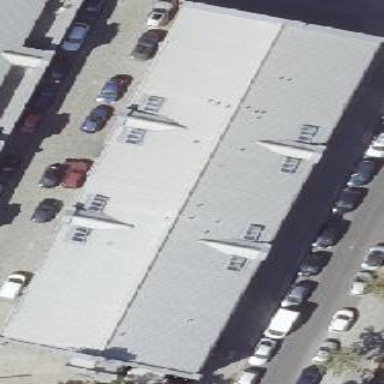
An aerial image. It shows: Industrial building.